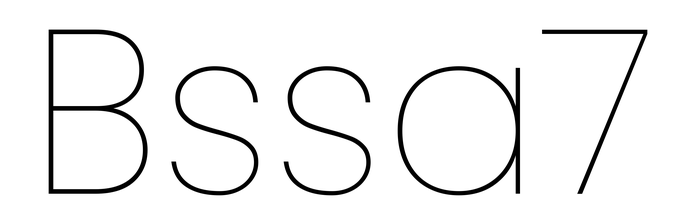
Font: Poppins-Thin